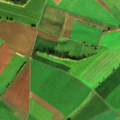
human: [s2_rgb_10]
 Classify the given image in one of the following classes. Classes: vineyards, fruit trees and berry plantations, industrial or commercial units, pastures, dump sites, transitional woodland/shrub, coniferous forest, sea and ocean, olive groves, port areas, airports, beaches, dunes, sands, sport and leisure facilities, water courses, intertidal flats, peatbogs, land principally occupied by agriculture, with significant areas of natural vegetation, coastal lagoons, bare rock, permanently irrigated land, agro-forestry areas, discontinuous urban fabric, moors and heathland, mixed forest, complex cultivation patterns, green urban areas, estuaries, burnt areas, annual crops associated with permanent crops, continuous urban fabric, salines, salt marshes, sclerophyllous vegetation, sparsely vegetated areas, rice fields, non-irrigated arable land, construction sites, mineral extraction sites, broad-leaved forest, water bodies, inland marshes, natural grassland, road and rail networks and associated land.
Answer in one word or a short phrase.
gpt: non-irrigated arable land, broad-leaved forest